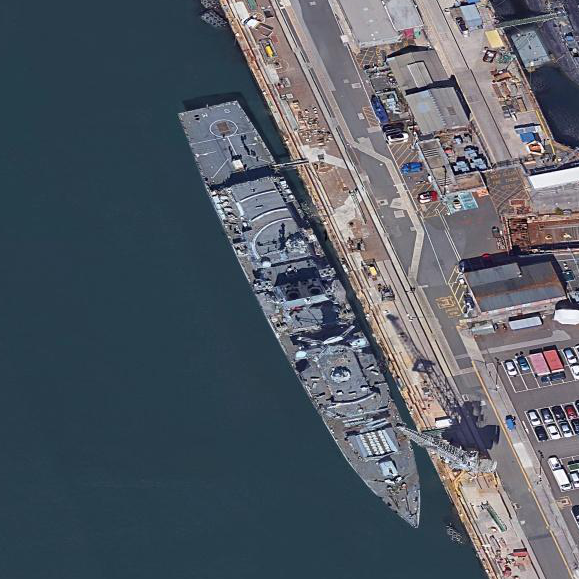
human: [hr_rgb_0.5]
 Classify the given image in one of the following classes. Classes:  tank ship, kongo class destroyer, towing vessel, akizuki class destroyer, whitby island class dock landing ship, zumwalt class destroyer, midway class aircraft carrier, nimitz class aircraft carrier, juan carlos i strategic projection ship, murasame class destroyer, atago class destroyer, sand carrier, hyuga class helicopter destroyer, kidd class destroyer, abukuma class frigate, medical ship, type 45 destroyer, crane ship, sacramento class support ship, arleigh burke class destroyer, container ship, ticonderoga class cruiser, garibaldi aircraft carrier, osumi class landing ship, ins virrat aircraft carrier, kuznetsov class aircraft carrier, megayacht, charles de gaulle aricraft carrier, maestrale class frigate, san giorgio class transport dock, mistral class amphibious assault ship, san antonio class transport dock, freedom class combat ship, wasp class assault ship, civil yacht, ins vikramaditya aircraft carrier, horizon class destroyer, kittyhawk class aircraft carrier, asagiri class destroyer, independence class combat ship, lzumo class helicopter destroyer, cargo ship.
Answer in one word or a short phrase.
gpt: Type 45 destroyer